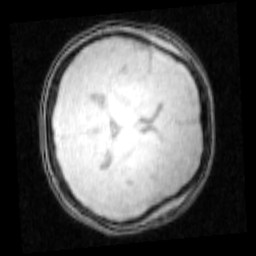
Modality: PDw
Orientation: axial
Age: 24
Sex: female
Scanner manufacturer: siemens
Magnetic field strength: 3 T
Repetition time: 0.25 s
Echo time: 0.00103 s